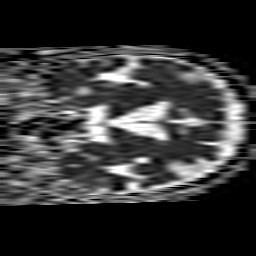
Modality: ADC
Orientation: coronal
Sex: male
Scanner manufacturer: philips
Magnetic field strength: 1.5 T
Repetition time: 4.819 s
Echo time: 0.07764 s